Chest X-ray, PA view. Patient: 46 years old, sex M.
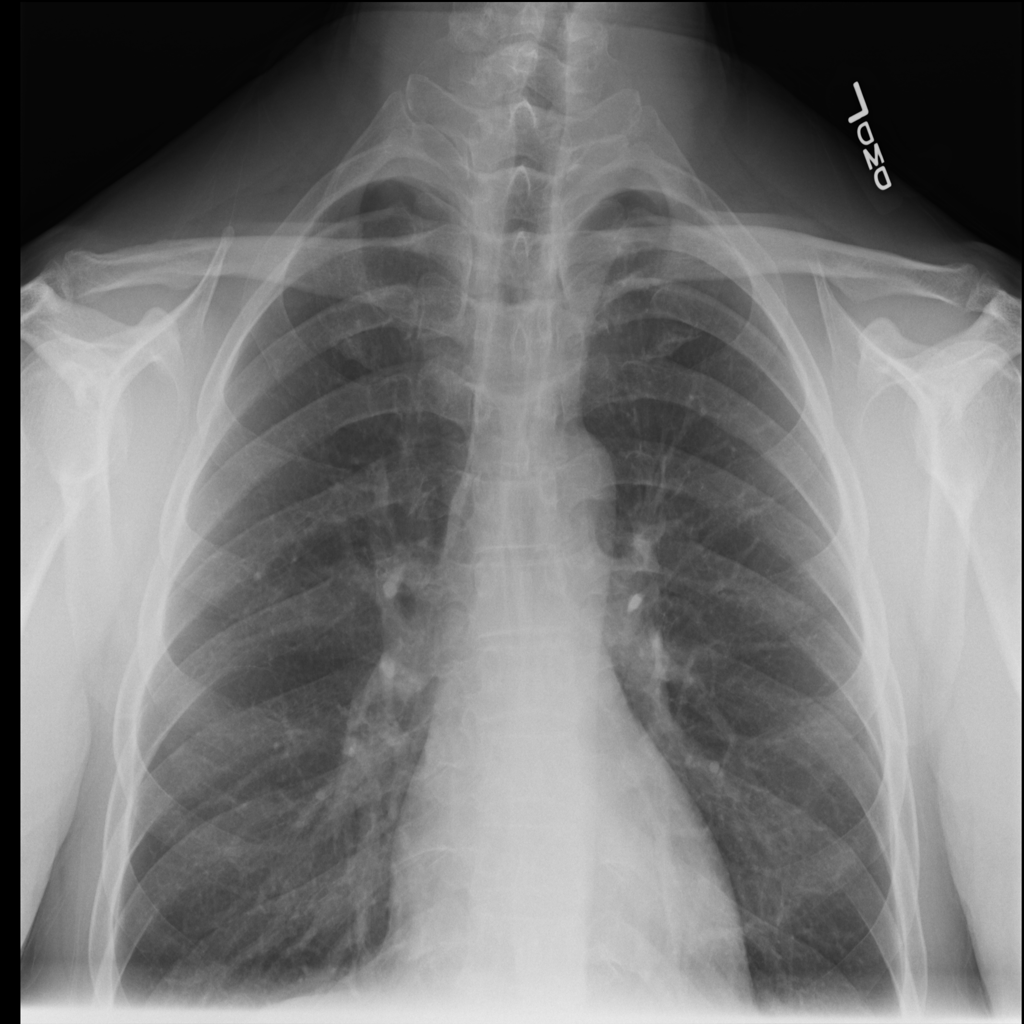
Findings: Infiltration